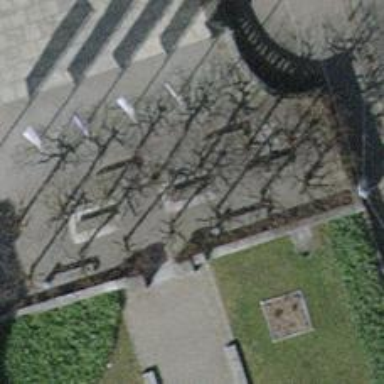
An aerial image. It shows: Concrete bench.